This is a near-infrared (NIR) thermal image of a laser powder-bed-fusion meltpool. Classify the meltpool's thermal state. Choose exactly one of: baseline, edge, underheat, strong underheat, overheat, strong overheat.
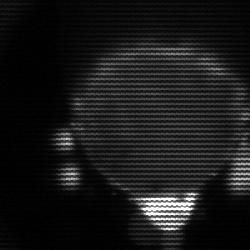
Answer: edge